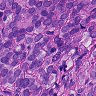
Metastatic tissue present: yes